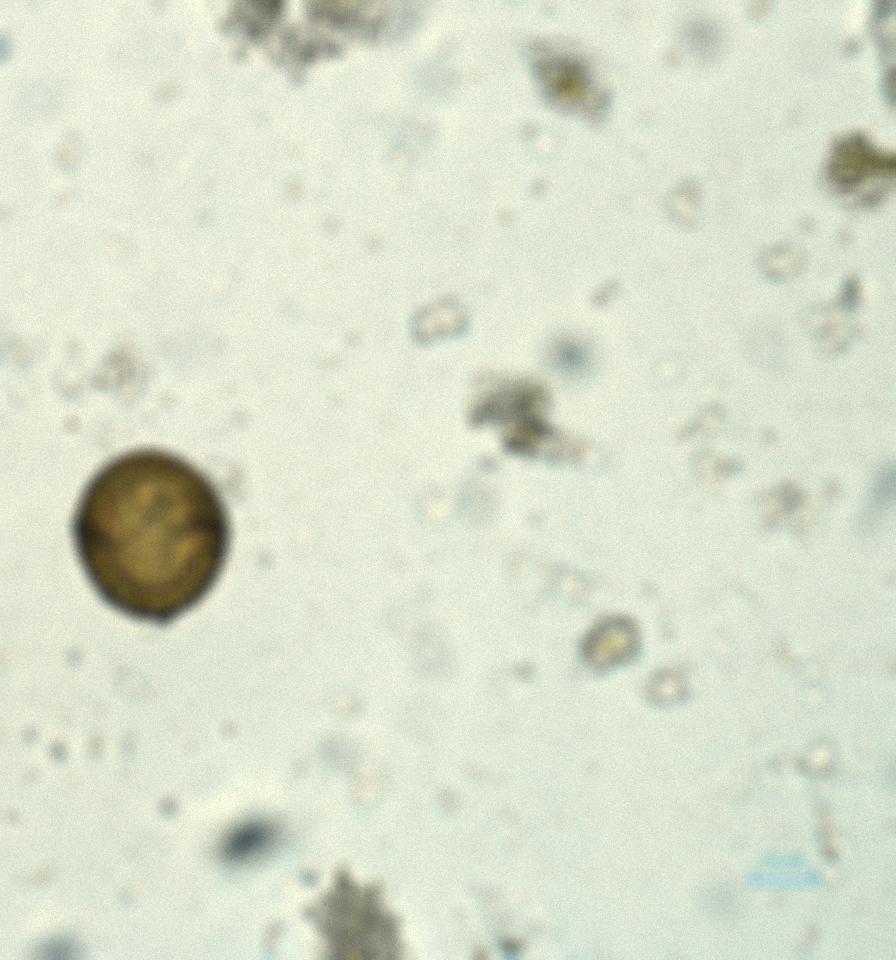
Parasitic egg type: Taenia spp. egg